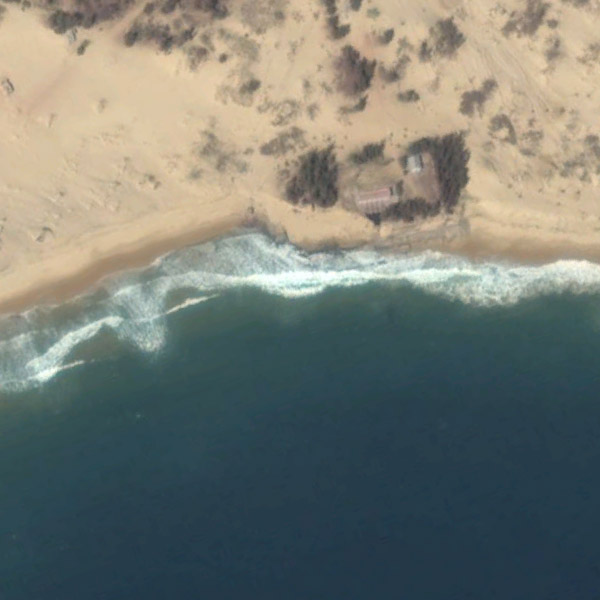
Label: Beach